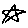
Label: star